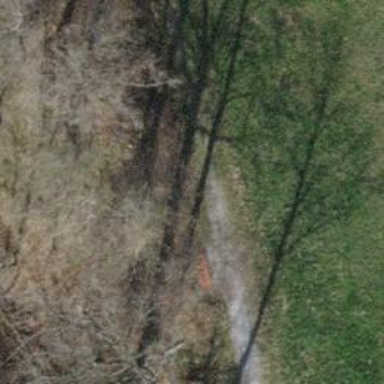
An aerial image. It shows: Bench for seating.